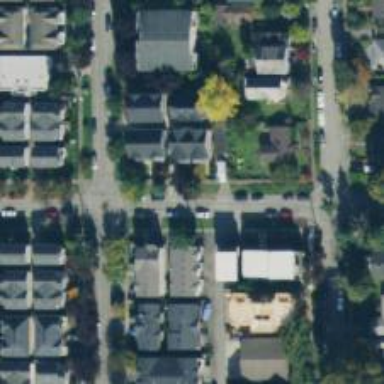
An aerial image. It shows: Residential road with separate sidewalk.